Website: macys
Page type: gifting
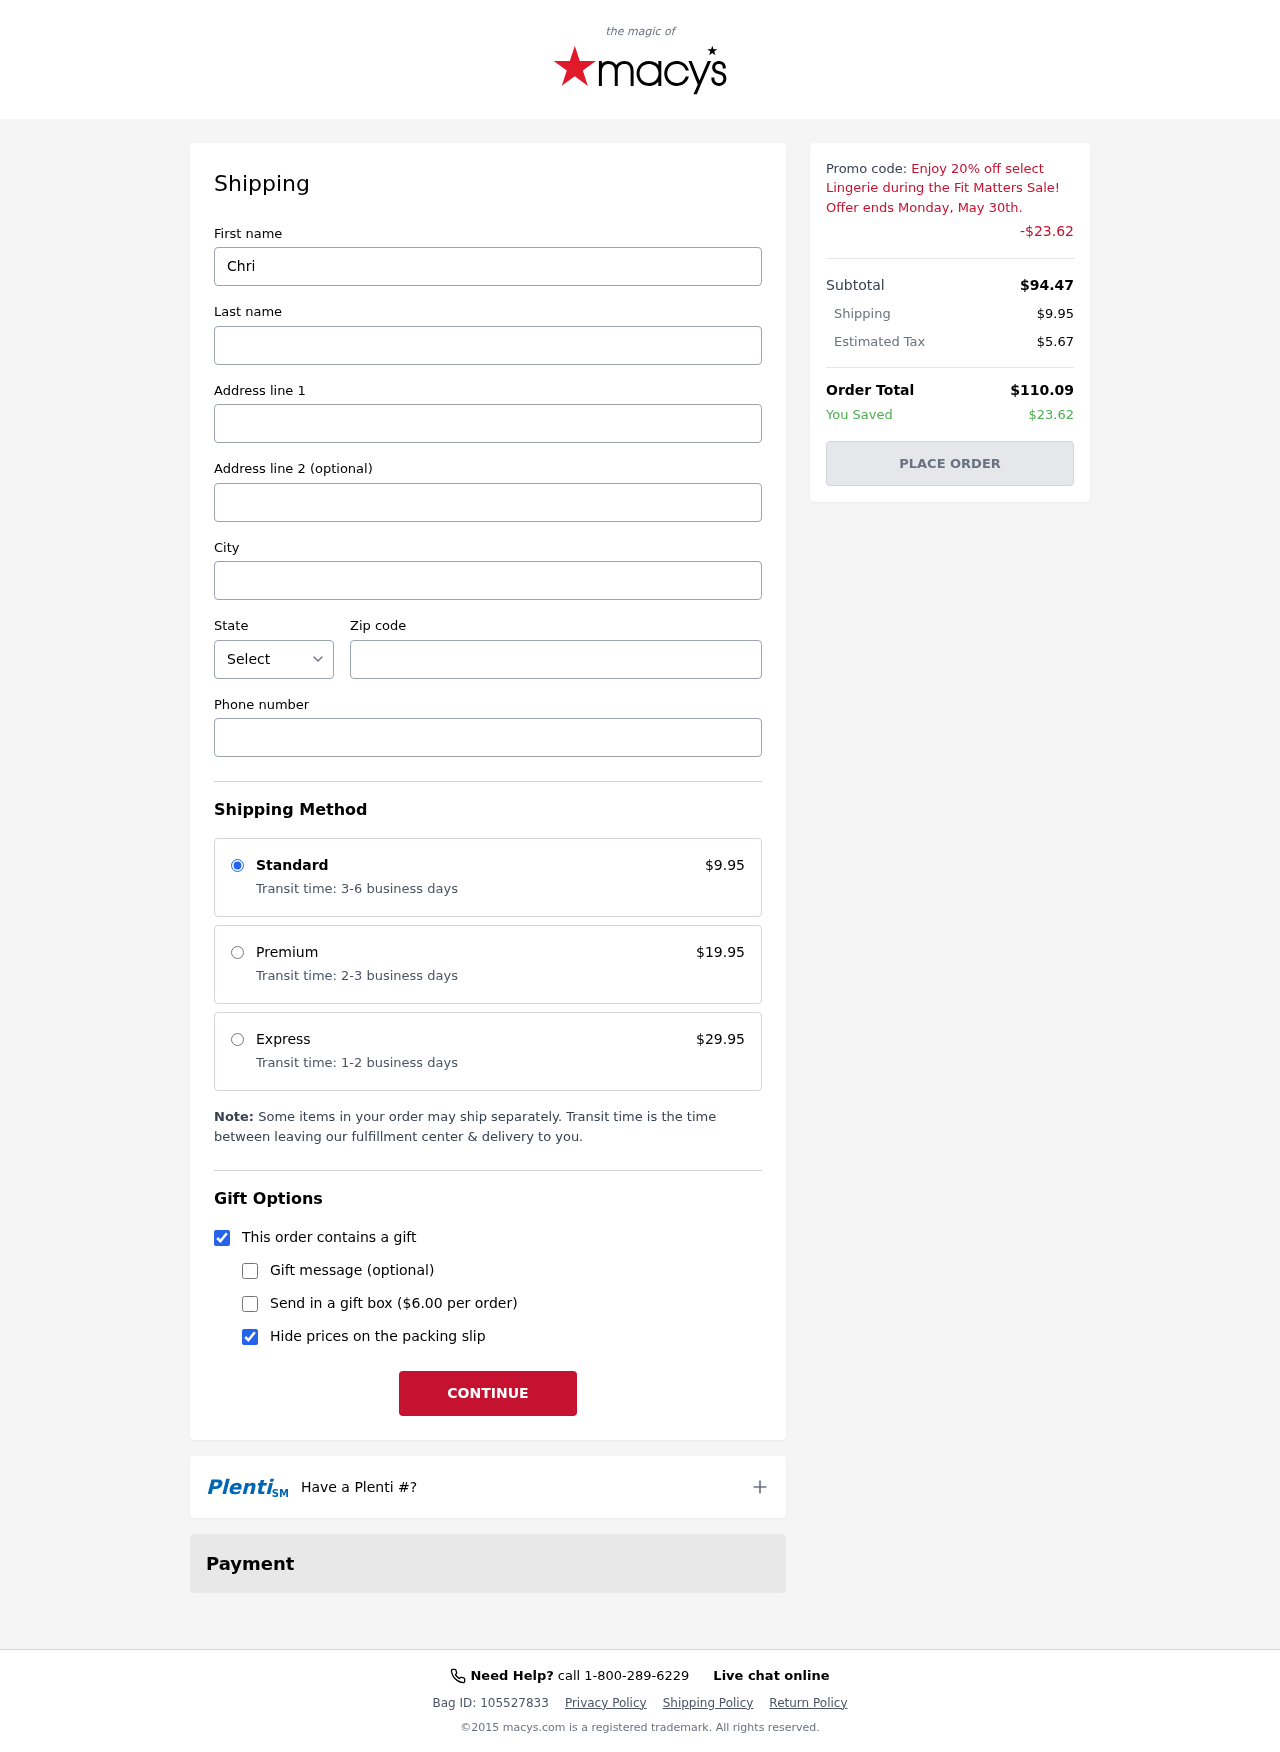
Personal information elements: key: PII_CITY
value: Christopherside
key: PII_FIRSTNAME
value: Christine
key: PII_LASTNAME
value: Anderson
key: PII_PHONE
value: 6766364437
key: PII_POSTCODE
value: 26047
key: PII_STATE_ABBR
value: OH
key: PII_STREET
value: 5418 Mejia Walk
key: PII_STREET2
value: Apt. 103
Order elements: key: ORDER_SHIPPING_COST
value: $9.95
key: ORDER_DISCOUNT
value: -$23.62
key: ORDER_SUBTOTAL
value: $94.47
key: ORDER_TAX
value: $5.67
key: ORDER_TOTAL
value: $110.09
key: ORDER_SAVINGS
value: $23.62